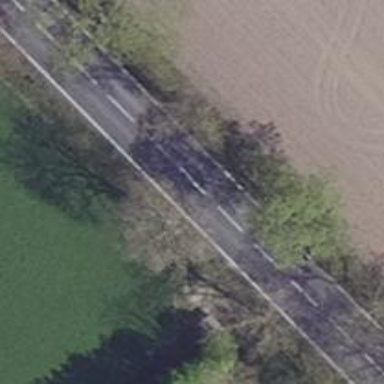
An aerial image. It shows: Primary road with asphalt surface.